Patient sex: M
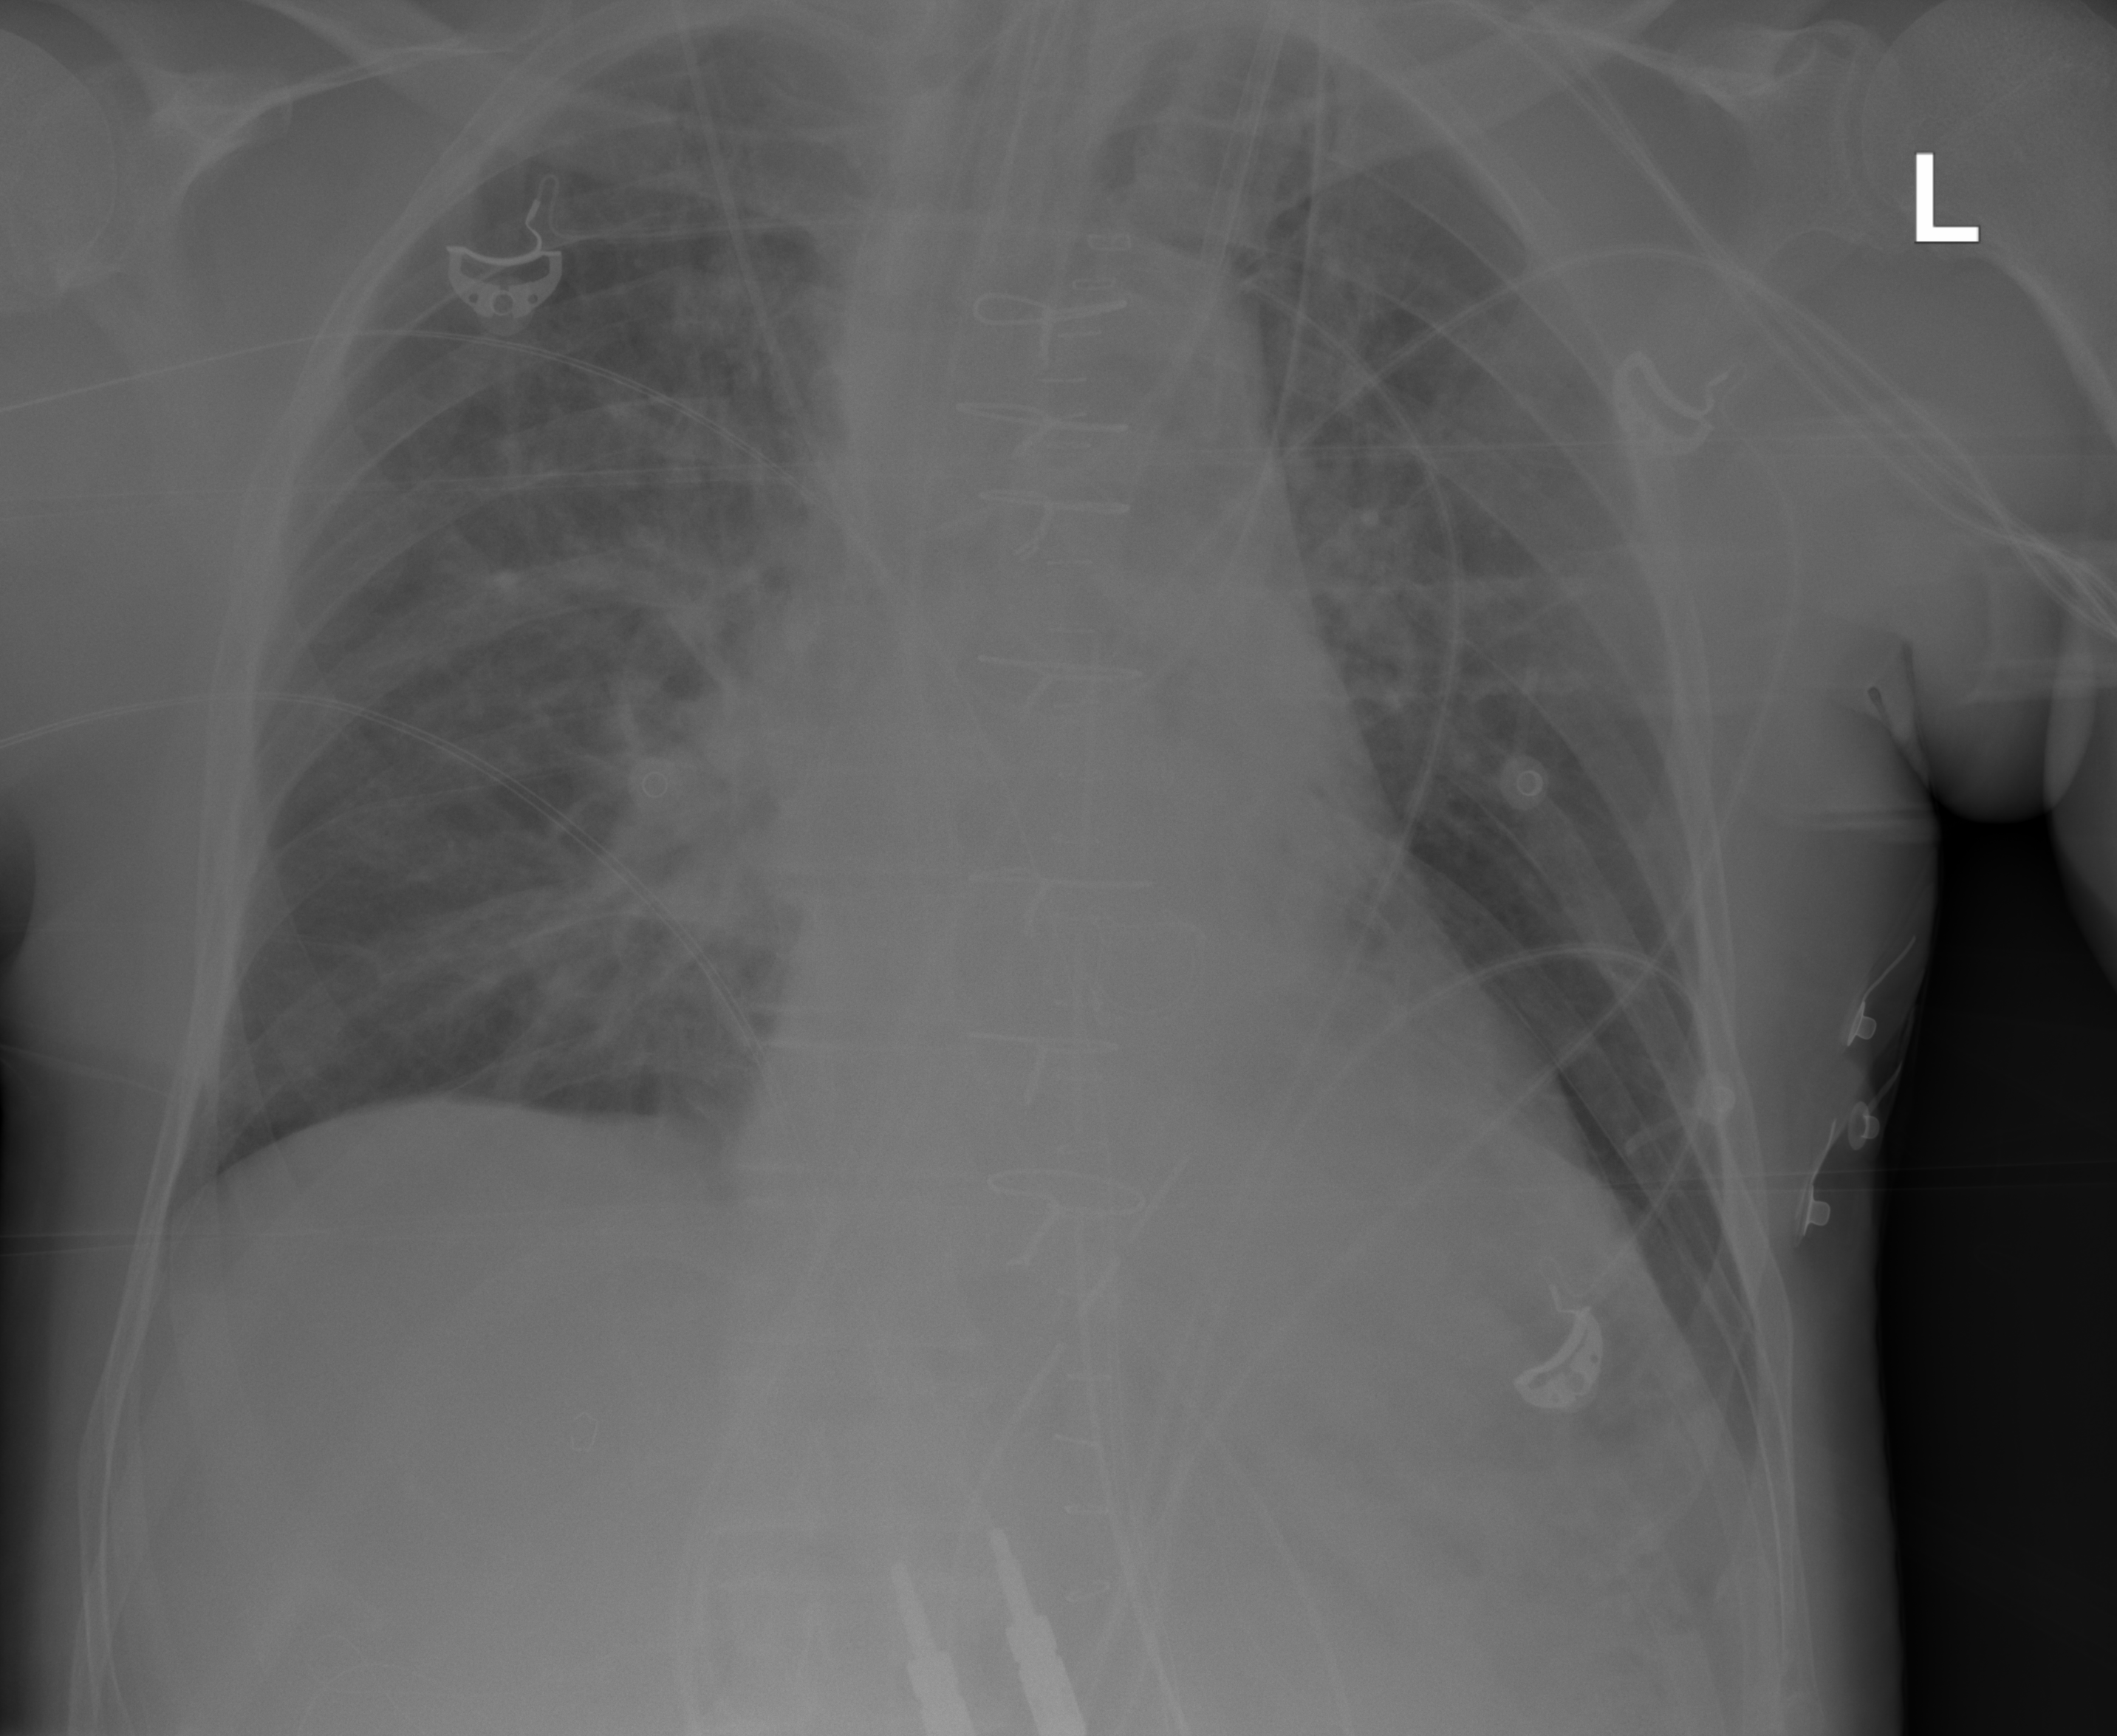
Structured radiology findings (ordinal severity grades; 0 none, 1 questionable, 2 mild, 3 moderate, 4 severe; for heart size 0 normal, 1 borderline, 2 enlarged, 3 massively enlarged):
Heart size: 2
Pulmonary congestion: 2
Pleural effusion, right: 0
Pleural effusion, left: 0
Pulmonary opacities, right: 2
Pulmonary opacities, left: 2
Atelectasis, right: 0
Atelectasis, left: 0